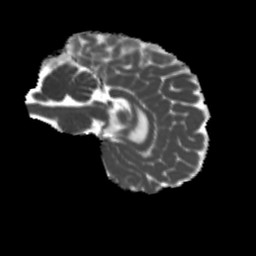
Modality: MD
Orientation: sagittal
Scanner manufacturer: siemens
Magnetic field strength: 3 T
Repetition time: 4 s
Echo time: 0.0594 s